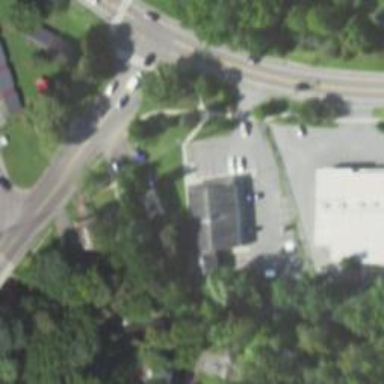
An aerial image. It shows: Post office.